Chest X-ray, PA view. Patient: 87 years old, sex M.
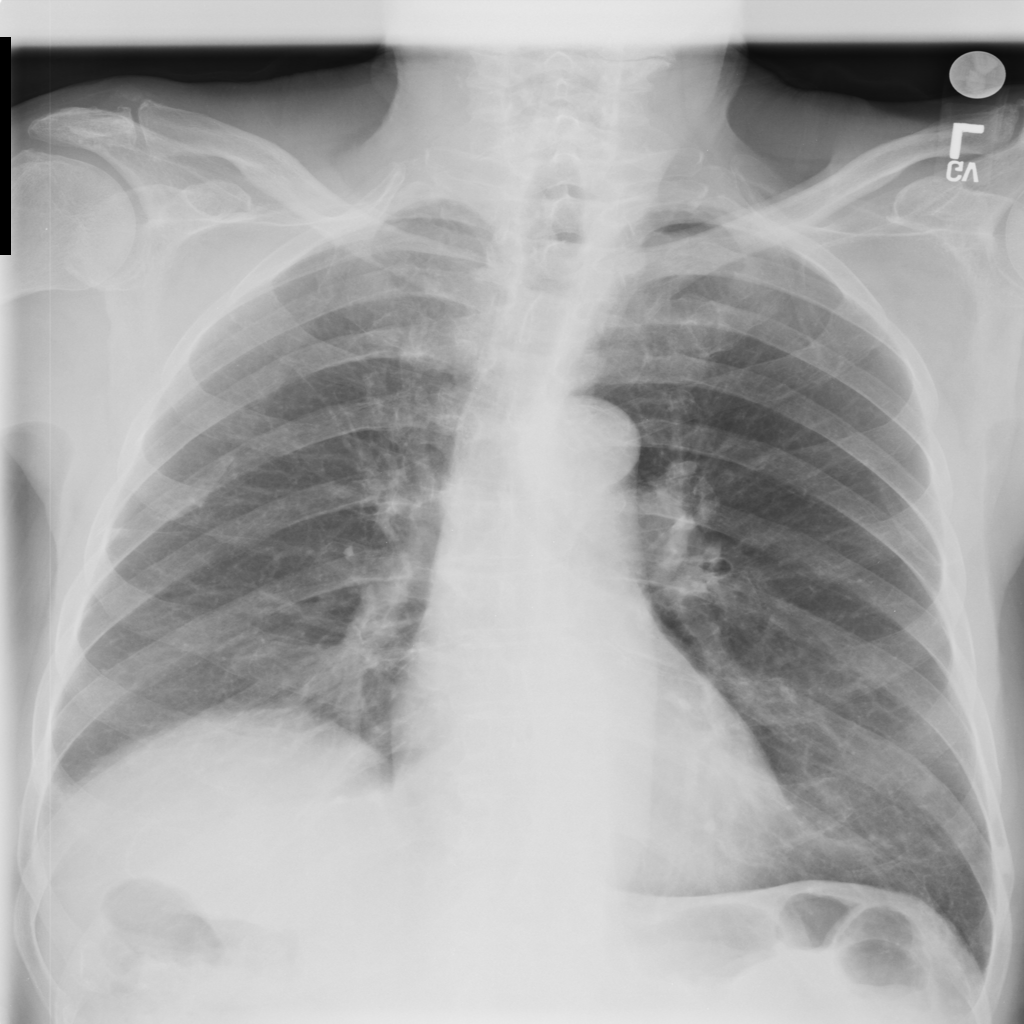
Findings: No Finding